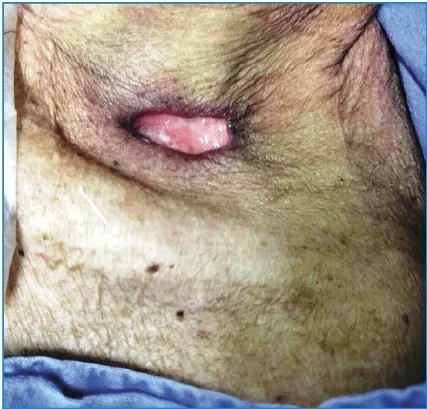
Painless ulcer with a nonexudative base in the left supraclavicular fossa that developed from an enlarged lymph node.
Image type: medical_photograph (skin_photograph)